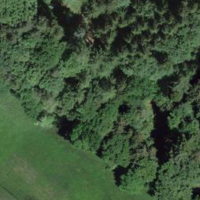
EUNIS habitat code: 44
Species observed at this site:
Clinopodium vulgare
Chamaenerion angustifolium
Carex hirta
Pedicularis palustris
Hypericum perforatum